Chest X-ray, PA view. Patient: 69 years old, sex F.
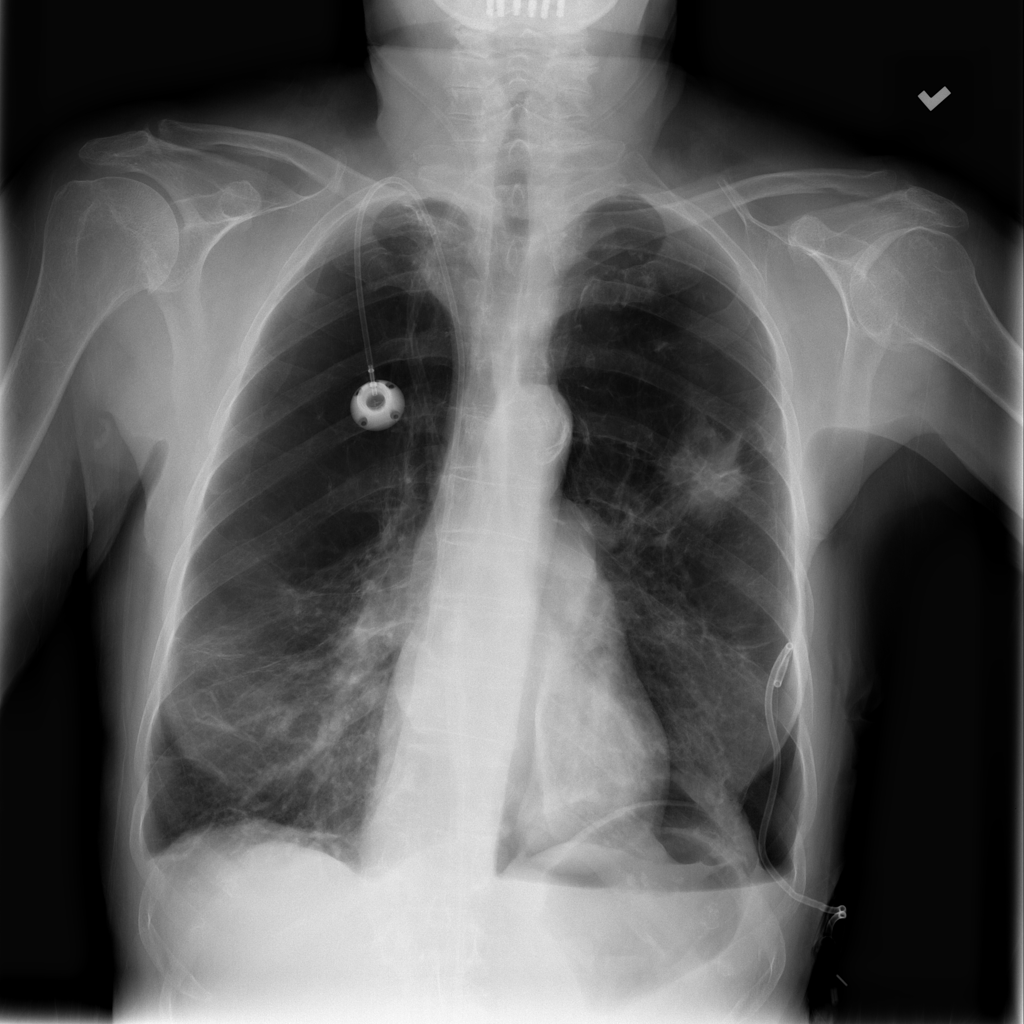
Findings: No Finding